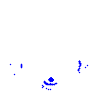
Particle: electron